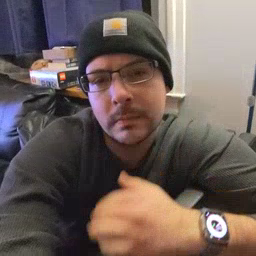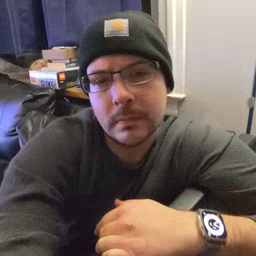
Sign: bed